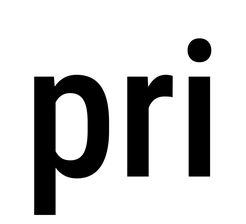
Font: Roboto_Condensed_Medium